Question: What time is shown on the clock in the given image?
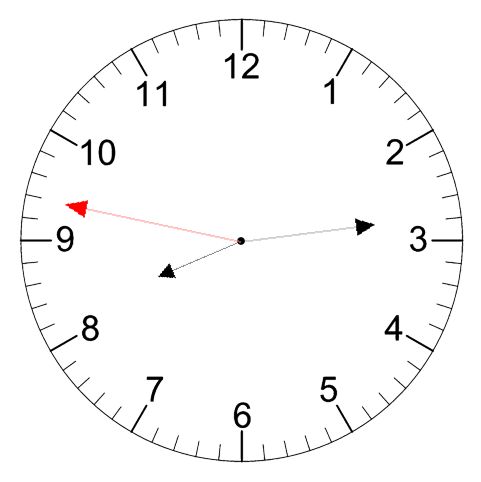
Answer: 08:13:47